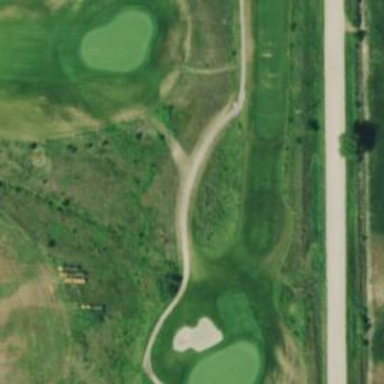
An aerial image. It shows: Pathway for golfing.